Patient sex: F
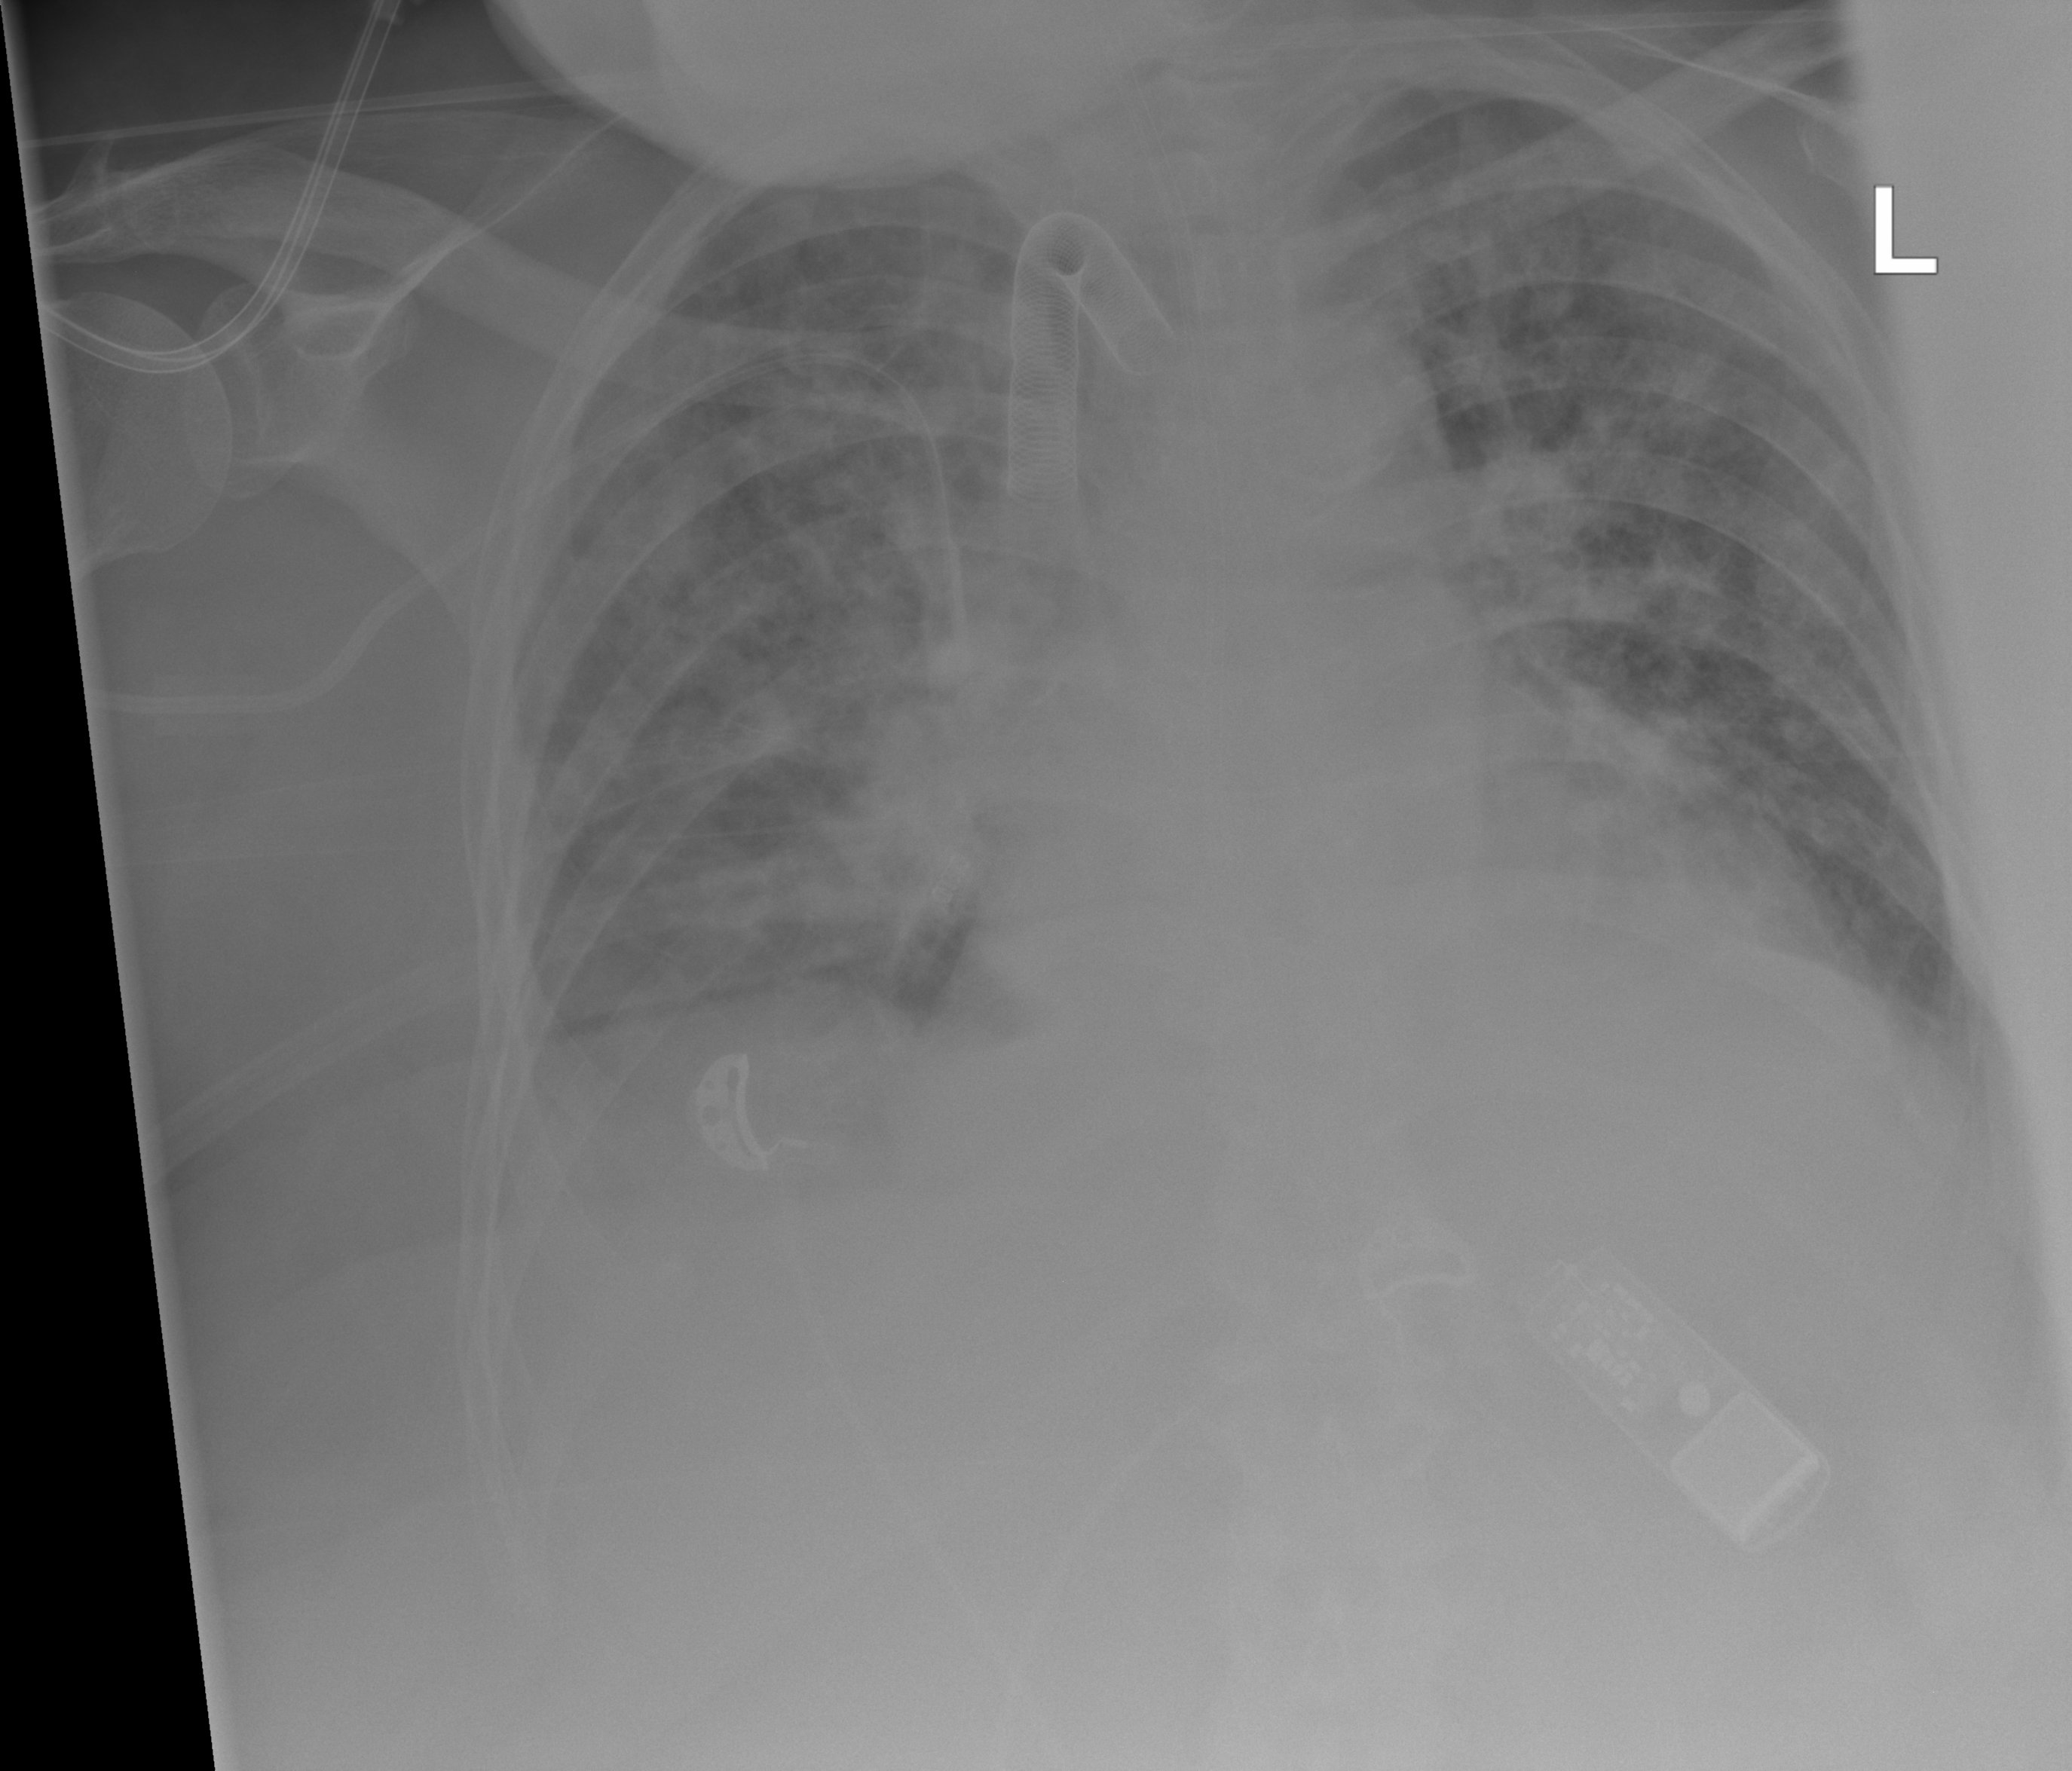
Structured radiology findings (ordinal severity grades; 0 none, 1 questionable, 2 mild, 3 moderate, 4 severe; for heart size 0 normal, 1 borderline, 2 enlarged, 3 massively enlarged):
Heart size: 2
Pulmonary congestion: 0
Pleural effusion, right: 0
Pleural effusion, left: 0
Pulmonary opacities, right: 3
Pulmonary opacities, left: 3
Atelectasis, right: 2
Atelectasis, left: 2